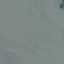
Label: SeaLake